Question: I was wondering if it was possible to make something similar to the tag entering system on StackOverflow in Swing (probably using a 'JTextField').

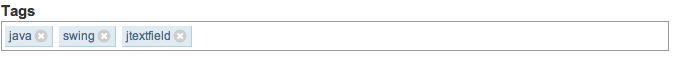
Answer: You can redefine your own class that extends the 'JTextField' class and make the style you want.
This <URL>.
I created a small example of what you want. This is just a draft and can be improved but you have a start point now.
'''
public class MainPanel extends JPanel{
public MainPanel() {
super(new BorderLayout());
final JPanel p = new JPanel(new GridLayout(5,1,5,5));
final JTextPane tp = new JTextPane();
final StyledDocument doc = tp.getStyledDocument();
final SimpleAttributeSet attr = new SimpleAttributeSet();
JTextField textField01 = new JTextField(20) {
//Unleash Your Creativity with Swing and the Java 2D API!
//http://java.sun.com/products/jfc/tsc/articles/swing2d/index.html
@Override protected void paintComponent(Graphics g) {
if(!isOpaque()) {
int w = getWidth();
int h = getHeight();
Graphics2D g2 = (Graphics2D)g.create();
g2.setRenderingHint(RenderingHints.KEY_ANTIALIASING, RenderingHints.VALUE_ANTIALIAS_ON);
g2.setColor(UIManager.getColor("TextField.background"));
g2.fillRoundRect(0, 0, w-1, h-1, h, h);
g2.setColor(Color.GRAY);
g2.drawRoundRect(0, 0, w-1, h-1, h, h);
g2.dispose();
}
super.paintComponent(g);
}
};
textField01.setOpaque(false);
textField01.setBackground(new Color(0,0,0,0));
textField01.setBorder(BorderFactory.createEmptyBorder(4, 8, 4, 8));
textField01.setText("Test");
textField01.addKeyListener(new KeyAdapter() {
public void keyReleased(KeyEvent e) {
}
public void keyTyped(KeyEvent e) {
// TODO: Do something for the keyTyped event
}
public void keyPressed(KeyEvent e) {
// TODO: Do something for the keyPressed event
if(e.getKeyCode() == KeyEvent.VK_ENTER){
JTextField textField = (JTextField) e.getSource();
String text = textField.getText();
textField.setText("");
JLabel label = new JLabel(text);
label.setOpaque(true);
label.setBackground(Color.lightGray);
label.setBorder(BorderFactory.createLineBorder(Color.black,1));
tp.setCaretPosition(tp.getDocument().getLength());
tp.insertComponent(label);
try {
doc.insertString(doc.getLength(), " ", attr);
}
catch (BadLocationException ex){
ex.printStackTrace();
}
}
}
});
p.add(textField01);
p.add(tp);
add(p);
setBorder(BorderFactory.createEmptyBorder(20,20,20,20));
setPreferredSize(new Dimension(320, 200));
}
public static void main(String[] args) {
EventQueue.invokeLater(new Runnable() {
@Override public void run() {
createAndShowGUI();
}
});
}
public static void createAndShowGUI() {
try{
UIManager.setLookAndFeel(UIManager.getSystemLookAndFeelClassName());
}catch(Exception e) {
e.printStackTrace();
}
JFrame frame = new JFrame("Tags editor");
frame.setDefaultCloseOperation(WindowConstants.EXIT_ON_CLOSE);
frame.getContentPane().add(new MainPanel());
frame.pack();
frame.setLocationRelativeTo(null);
frame.setVisible(true);
}
}
class RoundedCornerBorder extends AbstractBorder {
@Override public void paintBorder(Component c, Graphics g, int x, int y, int width, int height) {
Graphics2D g2 = (Graphics2D)g.create();
g2.setRenderingHint(RenderingHints.KEY_ANTIALIASING, RenderingHints.VALUE_ANTIALIAS_ON);
int r = height-1;
RoundRectangle2D round = new RoundRectangle2D.Float(x, y, width-1, height-1, r, r);
Container parent = c.getParent();
if(parent!=null) {
g2.setColor(parent.getBackground());
Area corner = new Area(new Rectangle2D.Float(x, y, width, height));
corner.subtract(new Area(round));
g2.fill(corner);
}
g2.setColor(Color.GRAY);
g2.draw(round);
g2.dispose();
}
@Override public Insets getBorderInsets(Component c) {
return new Insets(4, 8, 4, 8);
}
@Override public Insets getBorderInsets(Component c, Insets insets) {
insets.left = insets.right = 8;
insets.top = insets.bottom = 4;
return insets;
}
}
'''